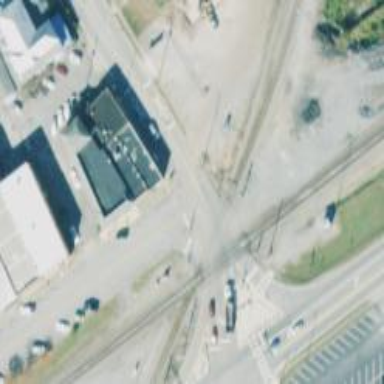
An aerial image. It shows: Level crossing with lights on the railway.